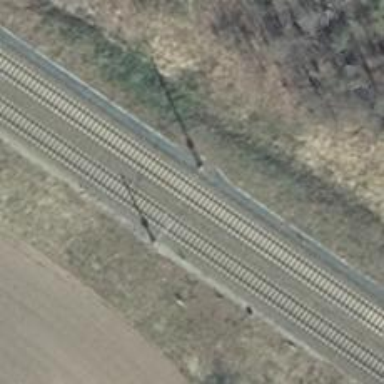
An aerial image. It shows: Railway milestone with catenary mast.